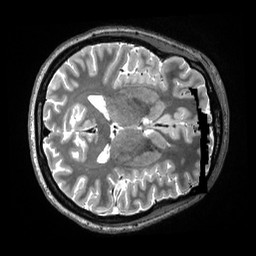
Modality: T2w
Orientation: axial
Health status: healthy
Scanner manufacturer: siemens
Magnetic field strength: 3 T
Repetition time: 3.2 s
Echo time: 0.563 s